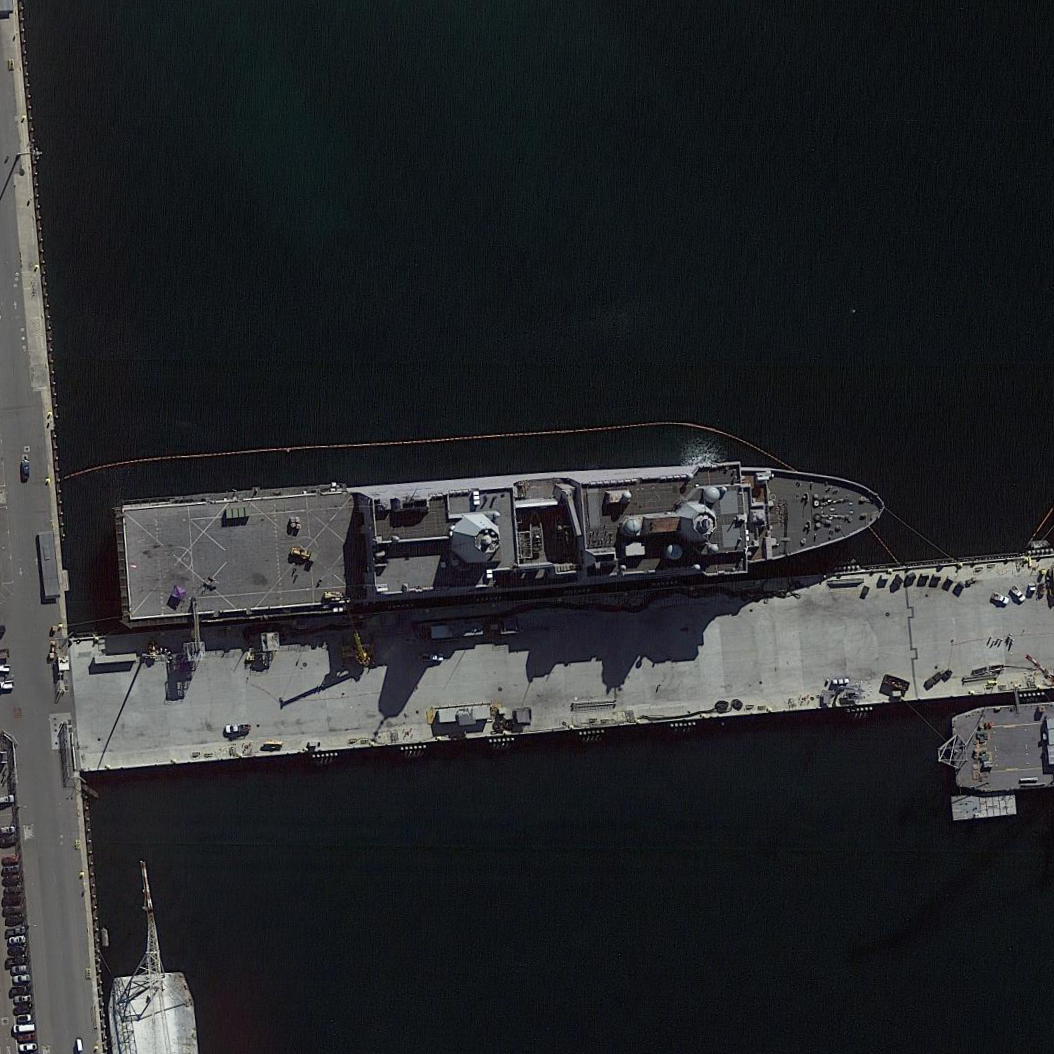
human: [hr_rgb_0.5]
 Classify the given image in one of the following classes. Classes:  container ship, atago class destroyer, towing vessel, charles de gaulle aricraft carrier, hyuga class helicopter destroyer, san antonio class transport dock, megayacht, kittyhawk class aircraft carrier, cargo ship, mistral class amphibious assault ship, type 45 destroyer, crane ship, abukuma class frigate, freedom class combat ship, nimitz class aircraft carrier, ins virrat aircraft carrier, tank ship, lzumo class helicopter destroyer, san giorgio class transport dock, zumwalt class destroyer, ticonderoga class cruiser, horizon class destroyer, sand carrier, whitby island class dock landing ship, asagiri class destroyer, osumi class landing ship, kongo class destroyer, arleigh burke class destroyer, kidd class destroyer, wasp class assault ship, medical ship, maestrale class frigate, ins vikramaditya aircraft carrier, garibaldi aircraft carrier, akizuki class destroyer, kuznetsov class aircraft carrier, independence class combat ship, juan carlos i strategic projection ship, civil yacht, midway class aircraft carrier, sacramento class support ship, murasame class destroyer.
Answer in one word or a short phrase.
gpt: San Antonio class transport dock